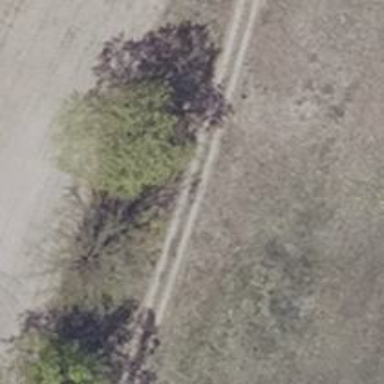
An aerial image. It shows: Deciduous broadleaved tree.